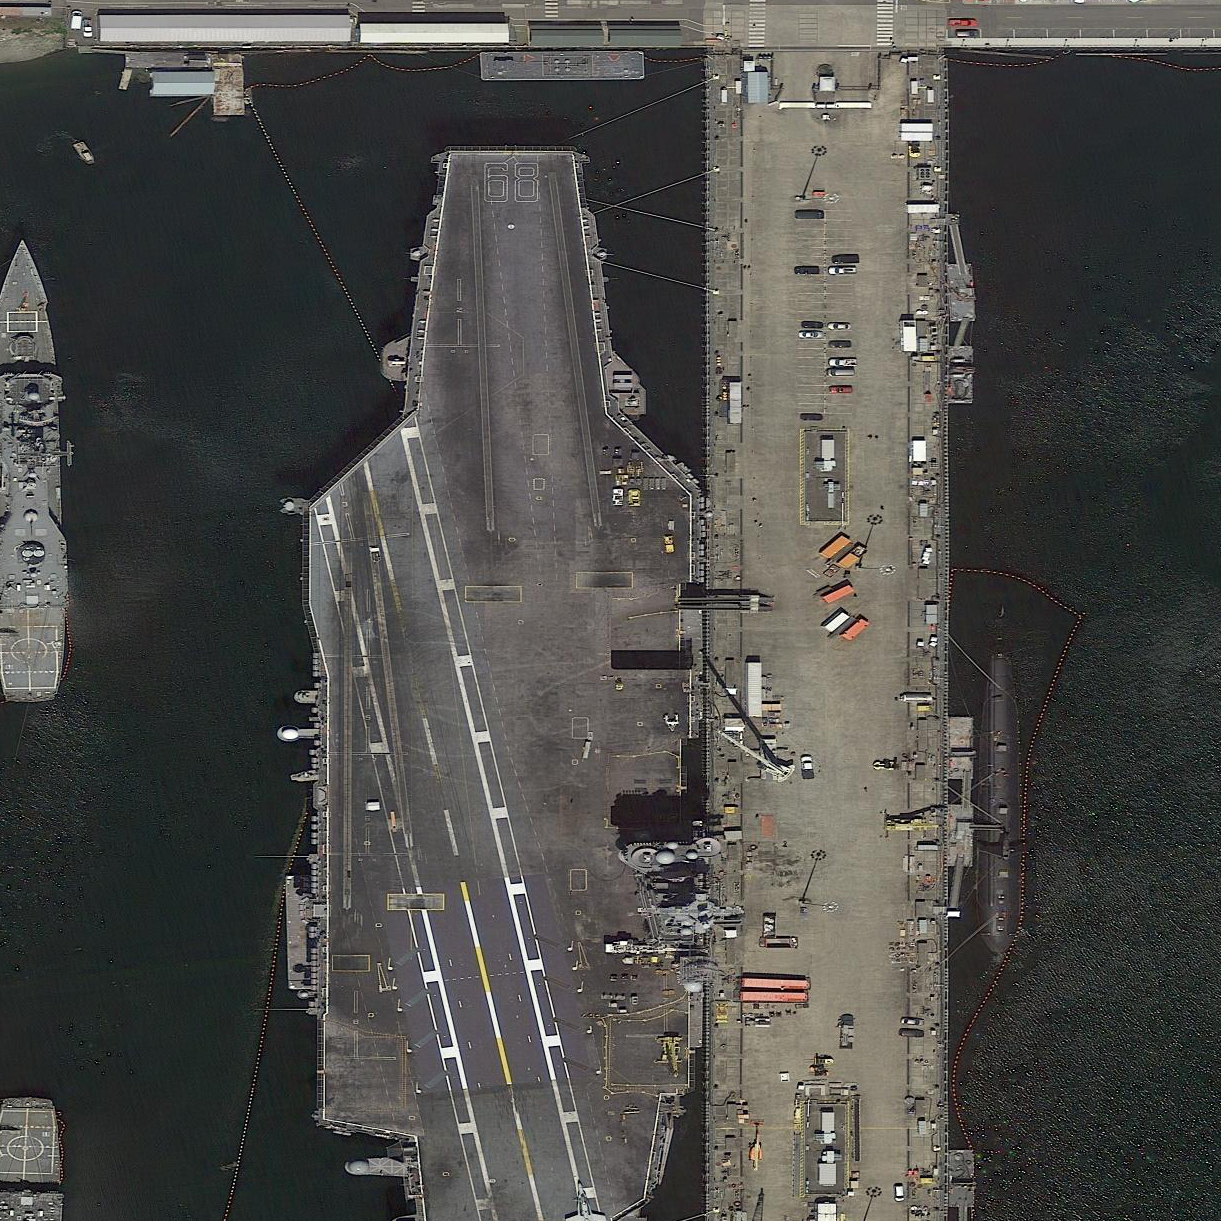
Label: aircraft_carrier